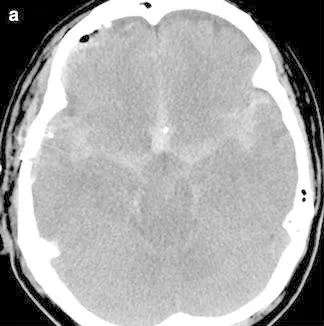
On post-operative Day 3, (a, b) head CT scan and CT angiography revealed no evidence of re-bleeding, hydrocephalus or vasospasm but showed an elongated midbrain.
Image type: radiology (ct)